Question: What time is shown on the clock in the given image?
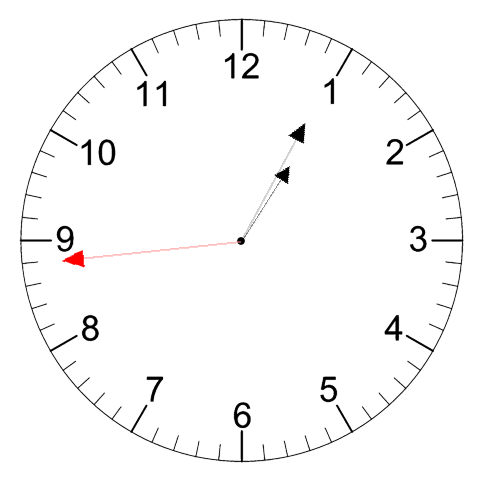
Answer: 01:04:44